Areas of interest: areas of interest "Resort"
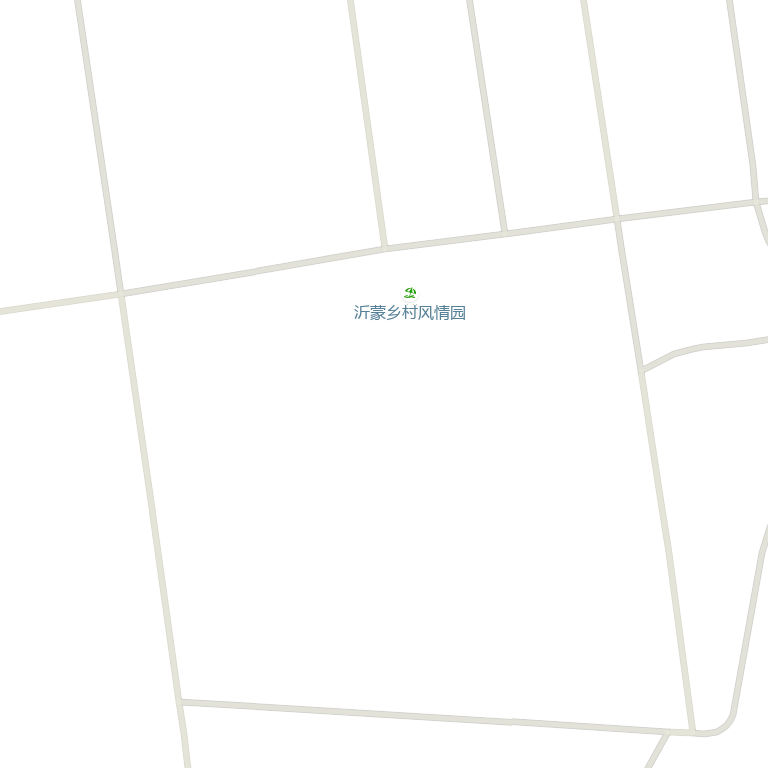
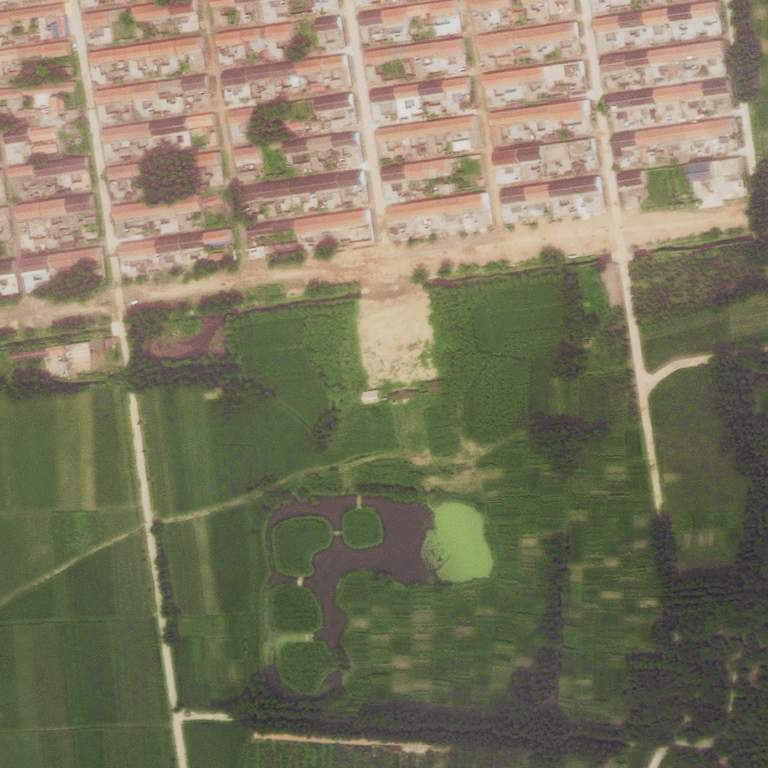